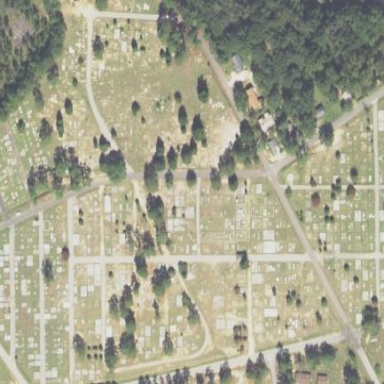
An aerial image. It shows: Cemetery.